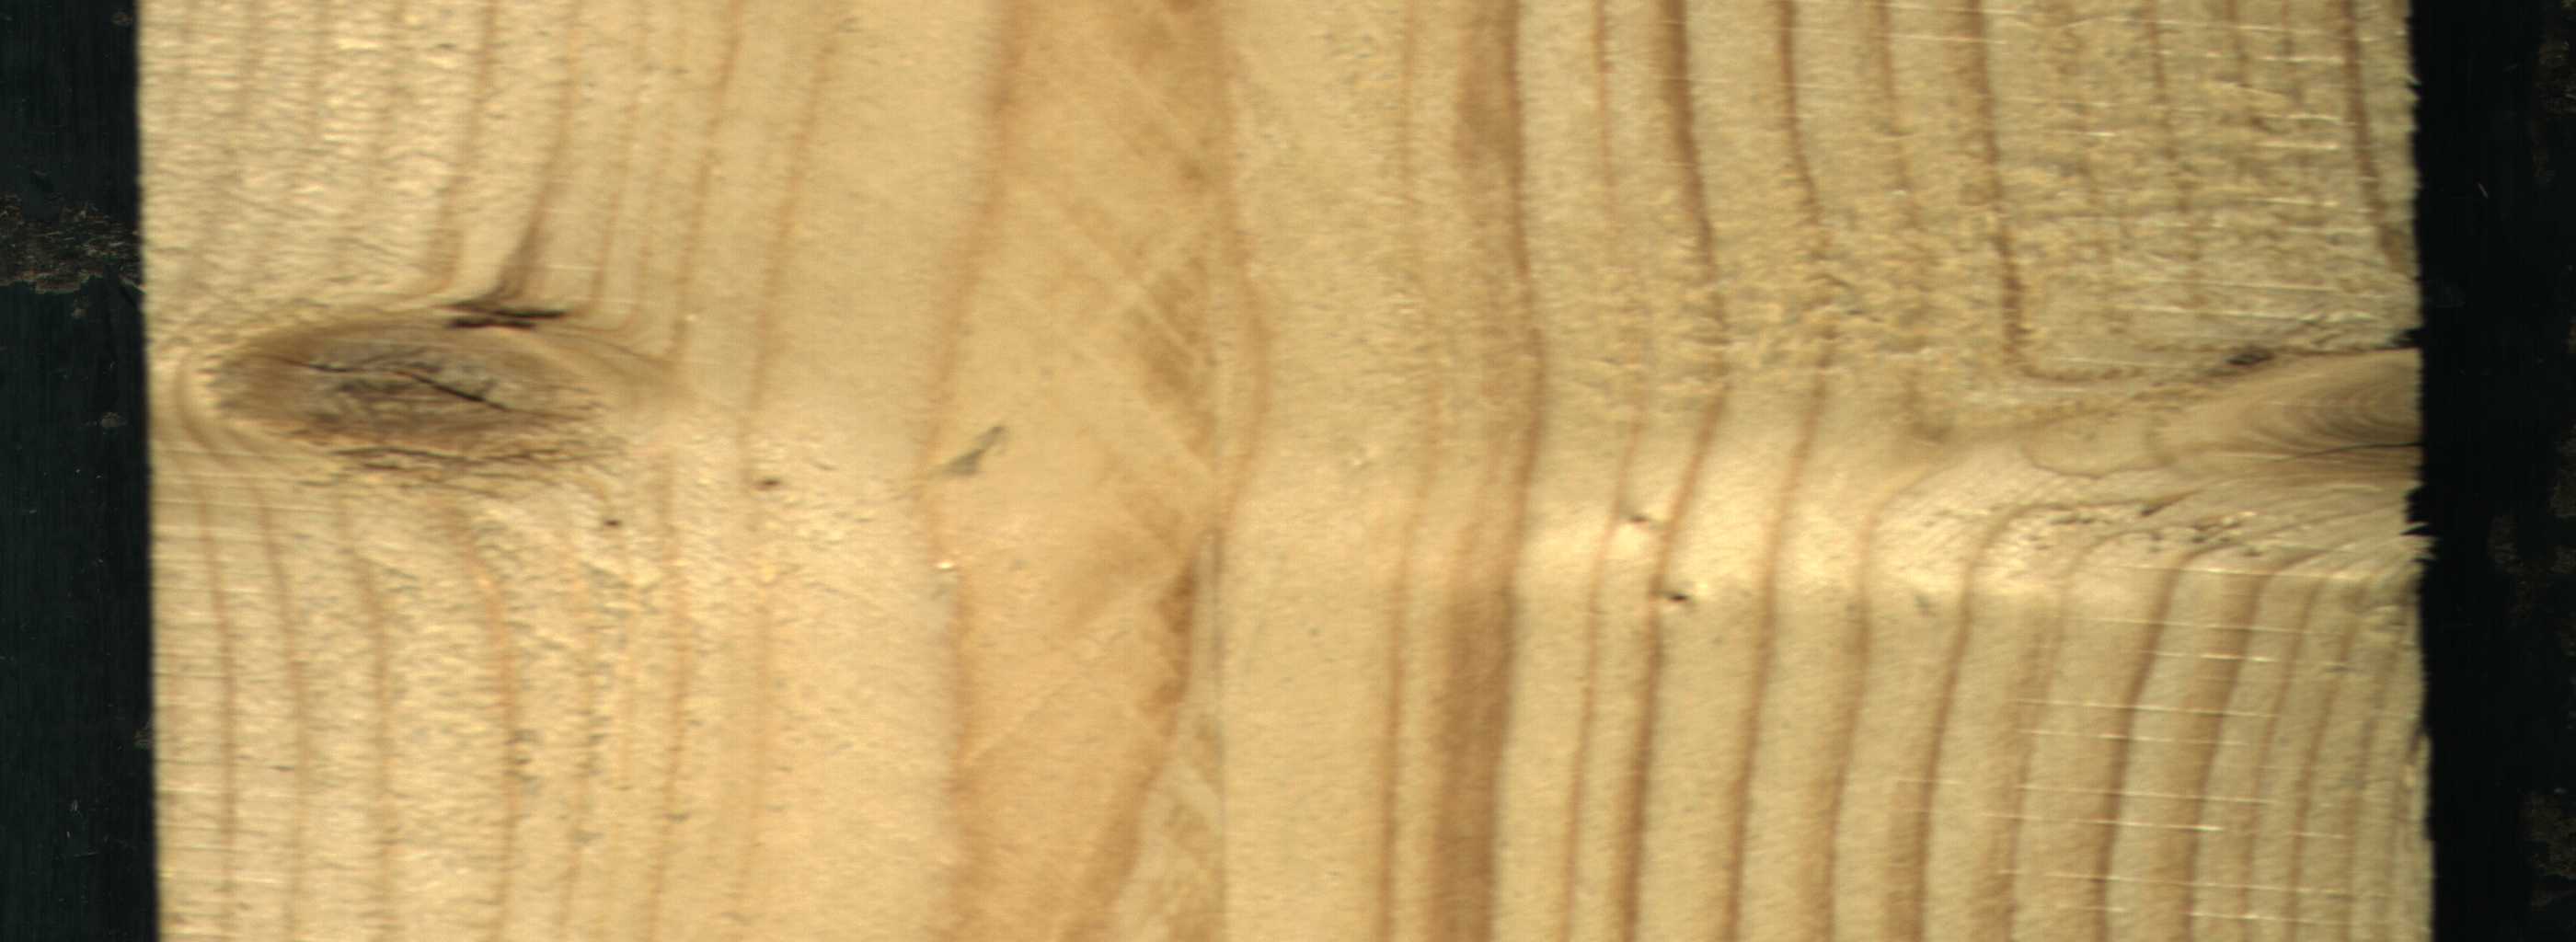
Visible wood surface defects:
knot_with_crack
Live_Knot